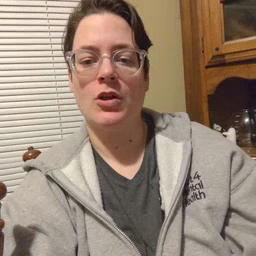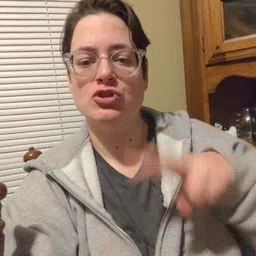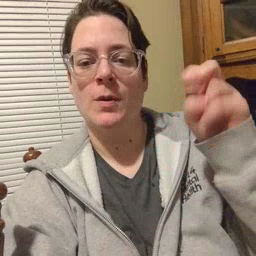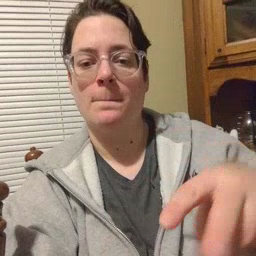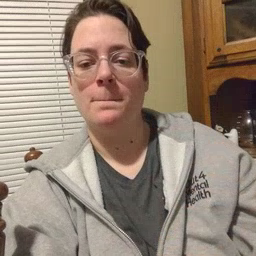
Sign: jump